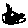
Label: fish